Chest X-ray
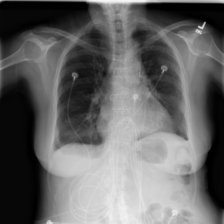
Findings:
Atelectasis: negative
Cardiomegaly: negative
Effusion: positive
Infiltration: negative
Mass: negative
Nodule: negative
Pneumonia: negative
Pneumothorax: negative
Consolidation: negative
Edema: negative
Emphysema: negative
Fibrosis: negative
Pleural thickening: negative
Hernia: negative